Question: I am querying an Microsoft Access database with the code below. The database field names are correctly stated in the SELECT statement. Trying to figure out why I am getting this error. Really need some help..thanks
'''
public Item getIteminfo(String itemCode) throws ClassNotFoundException, SQLException {
Statement myStatement = getConnection();
Item item = null;
String itemDescription;
int itemPrice;
String sql = "SELECT ItemDescription, ItemPrice FROM itemCatalog WHERE ItemCode = '"+itemCode+"'";
ResultSet results = myStatement.executeQuery(sql);
while (results.next()){
itemDescription = results.getString("ItemDescription");
itemPrice = results.getInt("ItemPrice");
item = new Item(itemDescription, itemPrice);
}
closeConnection();
return item;
}
'''
Here's the error message:
'''
java.sql.SQLException: Column not found
at sun.jdbc.odbc.JdbcOdbcResultSet.findColumn(JdbcOdbcResultSet.java:1849)
at sun.jdbc.odbc.JdbcOdbcResultSet.getString(JdbcOdbcResultSet.java:410)
at checkoutsimulation.DAO.getIteminfo(DAO.java:52)
at checkoutsimulation.ItemCatalog.getItemdetails(ItemCatalog.java:61)
at checkoutsimulation.CheckoutSystem.bnPurchaseActionPerformed(CheckoutSystem.java:463)
at checkoutsimulation.CheckoutSystem.access$100(CheckoutSystem.java:20)
'''
Edited: The fields are identical, here's a screen shot

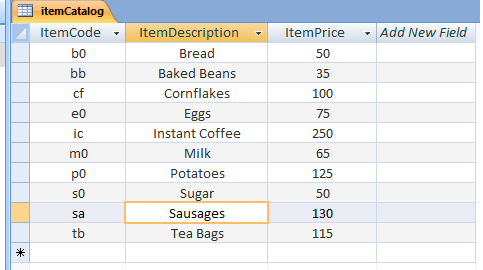
Answer: I don't have access myself so I cannot try this, but here is something that might work. First we print out the names of the columns in the result set in case there is some case sensitivity at work.
Then we do a workaround int the result.next loop using positional arguments (1, 2, ..) instead of names. This should make it work regardless of what the names are.
Once you figure out what the name problem is, replace the 1, 2 etc with the correct names.
'''
ResultSet results = myStatement.executeQuery(sql);
ResultSetMetaData meta = results.getMetaData();
for (int index = 1; index <= meta.getColumnCount(); index++)
{
System.out.println("Column " + index + " is named " + meta.getColumnName(index);
}
while (results.next()){
itemDescription = results.getString(1);
itemPrice = results.getInt(2);
item = new Item(itemDescription, itemPrice);
}
'''